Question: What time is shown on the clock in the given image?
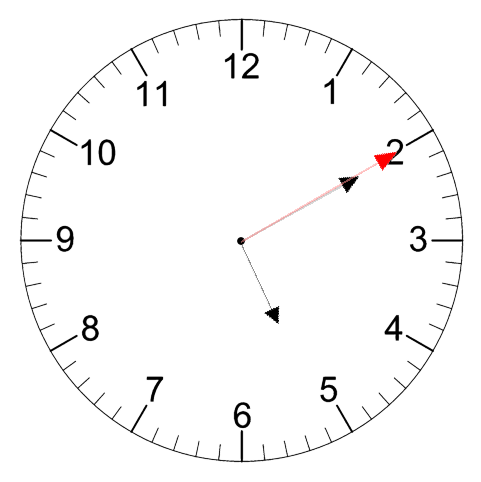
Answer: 05:10:10